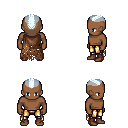
a pixel art fantasy rpg character, male body template, human, dark skin, brown tattered cape, gold greaves, white cyan short mohawk hairstyle, brown shoes, four views (front, back, left, right), 2x2 character sprite sheet, small pixel art, hard edges, no anti-aliasing